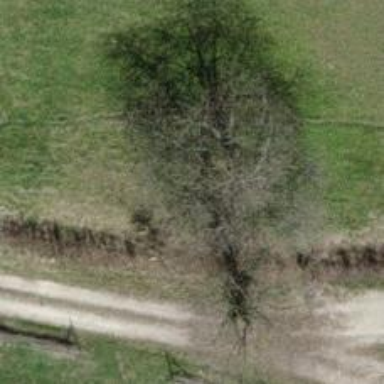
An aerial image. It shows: Single tag "natural: tree."